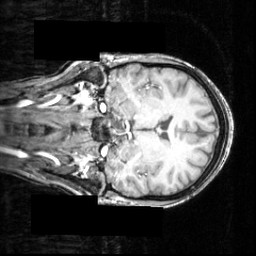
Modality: T1w
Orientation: coronal
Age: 23
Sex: female
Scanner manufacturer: siemens
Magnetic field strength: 3.951 T
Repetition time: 2.5 s
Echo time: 0.00393 s